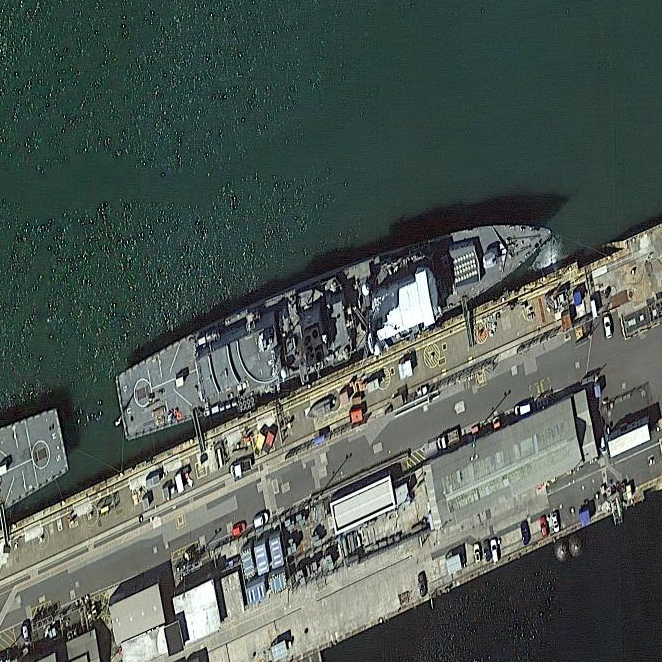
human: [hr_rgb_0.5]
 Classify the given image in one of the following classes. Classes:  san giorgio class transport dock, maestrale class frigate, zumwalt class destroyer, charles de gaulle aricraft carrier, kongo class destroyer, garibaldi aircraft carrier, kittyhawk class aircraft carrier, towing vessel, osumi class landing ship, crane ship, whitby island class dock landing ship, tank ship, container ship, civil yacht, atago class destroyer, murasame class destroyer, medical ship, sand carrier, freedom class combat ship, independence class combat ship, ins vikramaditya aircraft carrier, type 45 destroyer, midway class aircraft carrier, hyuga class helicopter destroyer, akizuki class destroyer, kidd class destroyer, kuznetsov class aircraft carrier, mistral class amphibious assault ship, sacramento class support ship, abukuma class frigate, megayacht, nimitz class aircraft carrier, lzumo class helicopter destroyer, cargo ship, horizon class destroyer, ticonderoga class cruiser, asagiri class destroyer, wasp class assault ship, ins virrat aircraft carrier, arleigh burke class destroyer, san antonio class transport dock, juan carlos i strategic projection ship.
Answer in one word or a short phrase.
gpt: Type 45 destroyer